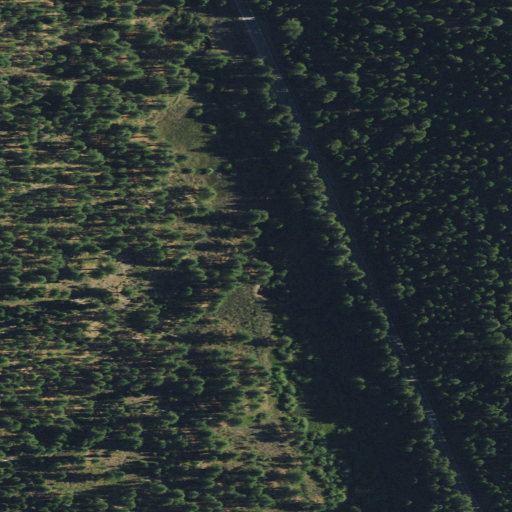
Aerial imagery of valley in California named Onion Valley containing evergreen forest, open development, low intensity development, shrub, and woody wetlands